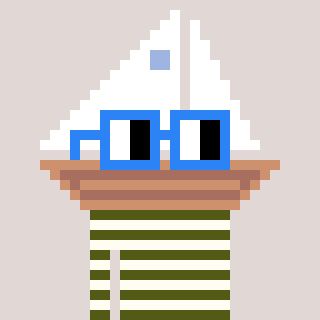
a pixel art character with square blue glasses, a sailboat-shaped head and a grayscale-colored body on a warm background